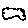
Label: cloud